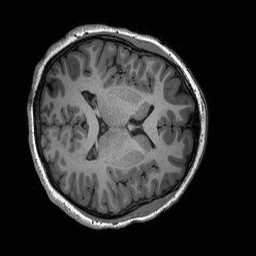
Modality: T1w
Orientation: axial
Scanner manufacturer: siemens
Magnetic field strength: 3 T
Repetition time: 2.3 s
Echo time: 0.00294 s